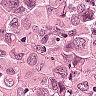
Metastatic tissue present: yes